Question:
Is there any specific setting for codeblocks to run this program?
'''
#include<stdio.h>
#include<stdlib.h>
#include<process.h>
#include<windows.h>
void main()
{
system("notepad.exe");
getch();
}
'''
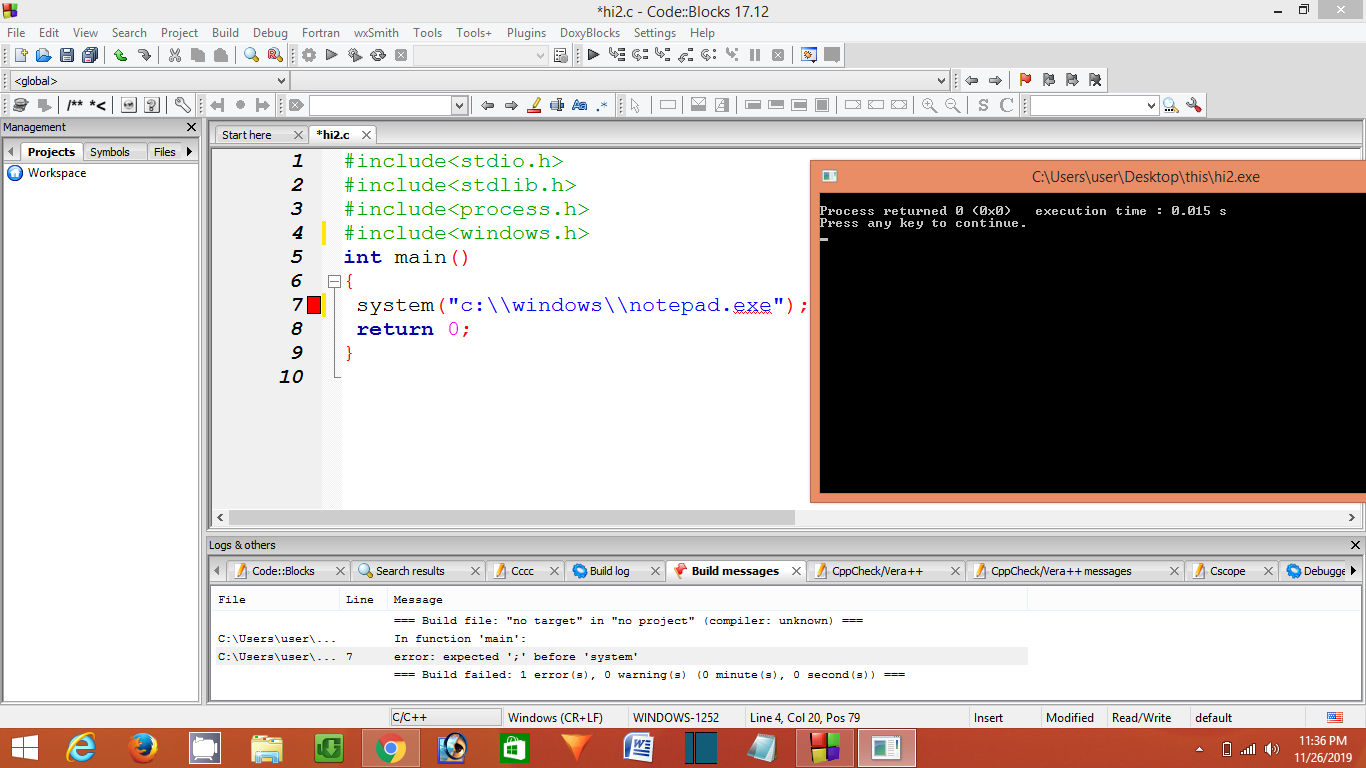
Answer: The above code provided is successfully running on windows 10 as codeblocks recent version is mainly designed for windows 10, it did open notepad on windows 10, THANK YOU.